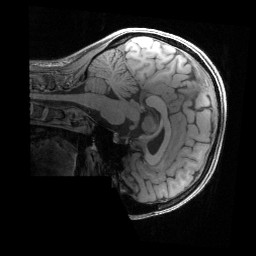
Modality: T1w
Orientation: sagittal
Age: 38
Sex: female
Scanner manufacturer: siemens
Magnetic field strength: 3 T
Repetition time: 2.4 s
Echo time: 0.00241 s